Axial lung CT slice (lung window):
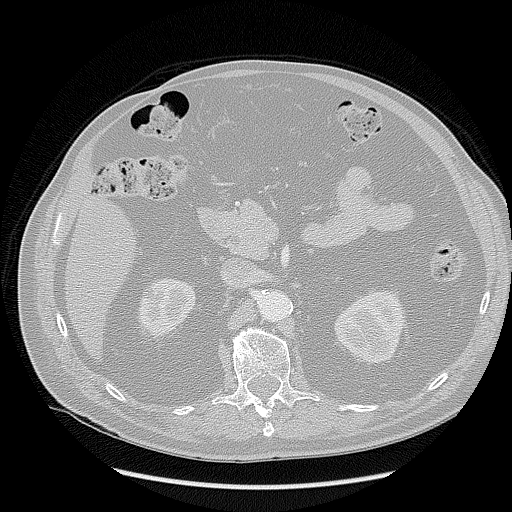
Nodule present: no